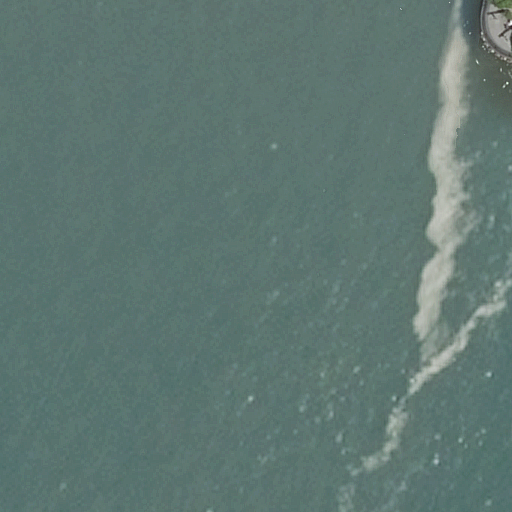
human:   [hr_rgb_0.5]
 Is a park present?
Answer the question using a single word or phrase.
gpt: yes

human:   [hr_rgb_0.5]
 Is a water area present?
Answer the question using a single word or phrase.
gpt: yes

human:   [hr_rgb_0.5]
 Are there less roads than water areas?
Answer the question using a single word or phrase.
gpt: yes

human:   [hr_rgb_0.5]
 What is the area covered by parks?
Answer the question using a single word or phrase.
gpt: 5149m2

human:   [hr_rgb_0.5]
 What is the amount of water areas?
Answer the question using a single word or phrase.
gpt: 1

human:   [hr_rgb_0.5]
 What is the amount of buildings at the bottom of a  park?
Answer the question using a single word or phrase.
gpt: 0

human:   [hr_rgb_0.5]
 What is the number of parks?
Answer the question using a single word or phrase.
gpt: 2

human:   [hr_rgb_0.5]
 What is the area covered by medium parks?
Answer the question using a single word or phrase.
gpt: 0m2

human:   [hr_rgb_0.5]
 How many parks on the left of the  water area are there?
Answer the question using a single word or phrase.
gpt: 0

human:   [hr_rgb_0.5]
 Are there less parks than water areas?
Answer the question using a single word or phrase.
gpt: no

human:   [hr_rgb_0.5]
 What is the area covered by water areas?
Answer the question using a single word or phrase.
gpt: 10532m2

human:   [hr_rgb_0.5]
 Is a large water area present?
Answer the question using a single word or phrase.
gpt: yes

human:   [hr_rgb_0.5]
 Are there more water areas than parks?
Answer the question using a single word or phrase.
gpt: no

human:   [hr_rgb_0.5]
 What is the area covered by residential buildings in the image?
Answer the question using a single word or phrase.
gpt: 0m2

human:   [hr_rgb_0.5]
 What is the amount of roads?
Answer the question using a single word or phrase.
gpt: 0

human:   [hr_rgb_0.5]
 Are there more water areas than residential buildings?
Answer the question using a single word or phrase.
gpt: yes

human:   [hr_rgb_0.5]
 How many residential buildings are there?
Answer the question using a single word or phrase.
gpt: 0

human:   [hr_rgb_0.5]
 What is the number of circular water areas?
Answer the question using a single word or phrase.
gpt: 0

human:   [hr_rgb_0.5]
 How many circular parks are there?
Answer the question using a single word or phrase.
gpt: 0

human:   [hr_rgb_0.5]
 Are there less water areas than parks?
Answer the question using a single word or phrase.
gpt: yes

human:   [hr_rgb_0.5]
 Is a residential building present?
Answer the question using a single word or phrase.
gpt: no

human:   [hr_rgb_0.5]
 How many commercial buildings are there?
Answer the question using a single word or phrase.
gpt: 0

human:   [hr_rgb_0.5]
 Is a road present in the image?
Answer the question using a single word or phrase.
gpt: no

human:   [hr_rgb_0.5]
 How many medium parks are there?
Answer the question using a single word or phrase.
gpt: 0

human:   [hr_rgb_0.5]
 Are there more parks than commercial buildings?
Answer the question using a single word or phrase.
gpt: yes

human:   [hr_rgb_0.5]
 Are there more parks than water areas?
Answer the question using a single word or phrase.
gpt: yes

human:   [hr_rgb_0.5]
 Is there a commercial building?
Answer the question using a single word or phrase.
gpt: no

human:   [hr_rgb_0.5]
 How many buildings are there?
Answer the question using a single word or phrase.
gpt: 0

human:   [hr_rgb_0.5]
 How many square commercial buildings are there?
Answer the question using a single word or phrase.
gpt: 0

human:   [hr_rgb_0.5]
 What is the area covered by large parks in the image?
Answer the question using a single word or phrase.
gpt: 5100m2

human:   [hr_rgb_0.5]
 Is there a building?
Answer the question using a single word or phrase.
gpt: no

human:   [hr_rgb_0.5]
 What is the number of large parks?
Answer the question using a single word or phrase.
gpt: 1

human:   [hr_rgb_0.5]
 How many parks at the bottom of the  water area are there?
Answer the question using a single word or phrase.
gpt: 0

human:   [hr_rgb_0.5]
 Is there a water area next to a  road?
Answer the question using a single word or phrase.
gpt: no

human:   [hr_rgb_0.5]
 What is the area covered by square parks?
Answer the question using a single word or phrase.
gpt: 0m2

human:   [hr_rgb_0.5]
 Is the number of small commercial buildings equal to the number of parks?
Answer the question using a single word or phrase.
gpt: no

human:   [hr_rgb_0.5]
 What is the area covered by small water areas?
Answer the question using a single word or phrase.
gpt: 0m2

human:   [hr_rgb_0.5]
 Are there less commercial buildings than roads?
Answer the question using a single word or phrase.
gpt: no

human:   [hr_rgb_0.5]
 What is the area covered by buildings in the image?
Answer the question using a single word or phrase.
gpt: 0m2

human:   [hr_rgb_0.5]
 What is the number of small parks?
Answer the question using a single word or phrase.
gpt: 1

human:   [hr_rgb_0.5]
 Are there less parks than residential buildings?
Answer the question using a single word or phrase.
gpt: no

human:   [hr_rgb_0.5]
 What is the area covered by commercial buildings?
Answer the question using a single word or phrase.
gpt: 0m2

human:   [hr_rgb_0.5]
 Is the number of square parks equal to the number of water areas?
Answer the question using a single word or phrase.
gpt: no

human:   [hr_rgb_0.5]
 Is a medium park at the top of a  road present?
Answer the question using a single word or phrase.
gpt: no

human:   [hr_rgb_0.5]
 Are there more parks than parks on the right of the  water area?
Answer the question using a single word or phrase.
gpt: no

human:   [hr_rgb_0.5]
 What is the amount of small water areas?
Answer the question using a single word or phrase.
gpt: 0

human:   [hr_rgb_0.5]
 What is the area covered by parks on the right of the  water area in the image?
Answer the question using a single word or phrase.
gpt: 5149m2

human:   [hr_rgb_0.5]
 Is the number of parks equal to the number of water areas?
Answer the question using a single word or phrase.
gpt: no

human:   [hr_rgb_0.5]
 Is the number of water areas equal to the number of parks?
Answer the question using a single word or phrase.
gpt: no

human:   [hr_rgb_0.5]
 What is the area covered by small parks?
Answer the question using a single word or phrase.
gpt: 49m2

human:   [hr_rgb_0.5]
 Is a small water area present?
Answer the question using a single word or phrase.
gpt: no

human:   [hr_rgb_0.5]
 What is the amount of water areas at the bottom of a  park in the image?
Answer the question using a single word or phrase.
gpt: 0

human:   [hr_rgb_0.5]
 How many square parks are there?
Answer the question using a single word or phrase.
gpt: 0

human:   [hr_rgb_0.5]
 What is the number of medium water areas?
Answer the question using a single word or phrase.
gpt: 0

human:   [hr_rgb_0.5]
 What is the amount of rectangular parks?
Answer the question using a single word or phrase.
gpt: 1

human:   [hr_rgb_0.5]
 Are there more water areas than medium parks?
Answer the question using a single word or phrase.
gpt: yes

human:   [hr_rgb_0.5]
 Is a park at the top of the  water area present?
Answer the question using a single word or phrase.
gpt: yes

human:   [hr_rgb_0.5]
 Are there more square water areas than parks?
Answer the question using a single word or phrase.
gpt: no

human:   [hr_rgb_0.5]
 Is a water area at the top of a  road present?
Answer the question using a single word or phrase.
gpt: no

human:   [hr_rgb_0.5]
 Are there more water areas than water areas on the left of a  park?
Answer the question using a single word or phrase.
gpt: no

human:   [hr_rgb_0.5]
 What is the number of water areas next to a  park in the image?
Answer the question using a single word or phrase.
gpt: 1

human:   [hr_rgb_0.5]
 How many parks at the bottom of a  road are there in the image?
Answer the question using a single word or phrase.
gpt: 0

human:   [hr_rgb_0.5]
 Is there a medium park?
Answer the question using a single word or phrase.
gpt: no

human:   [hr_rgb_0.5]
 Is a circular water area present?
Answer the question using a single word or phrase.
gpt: no